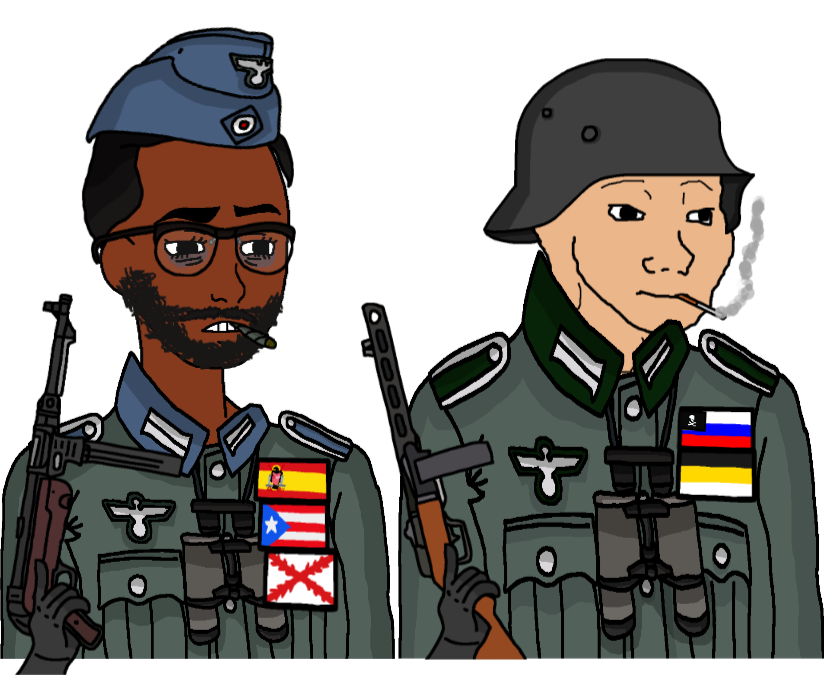
Label: 5_Twinkjak